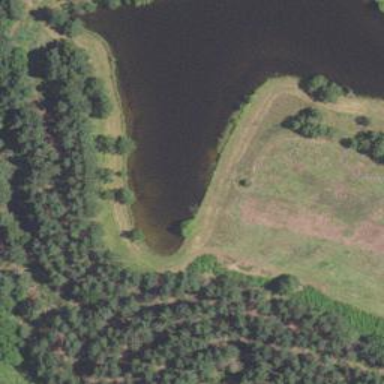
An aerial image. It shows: Peaceful pond surrounded by nature.